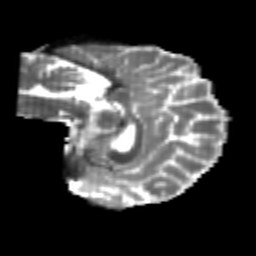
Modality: T2w
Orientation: sagittal
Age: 23
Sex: female
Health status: healthy
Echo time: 0.074 s